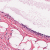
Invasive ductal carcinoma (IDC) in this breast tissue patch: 0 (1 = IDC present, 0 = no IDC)